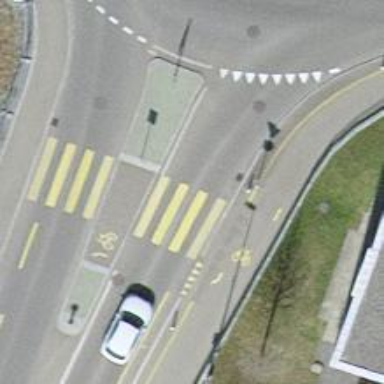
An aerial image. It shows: Asphalt cycleway with crossing.